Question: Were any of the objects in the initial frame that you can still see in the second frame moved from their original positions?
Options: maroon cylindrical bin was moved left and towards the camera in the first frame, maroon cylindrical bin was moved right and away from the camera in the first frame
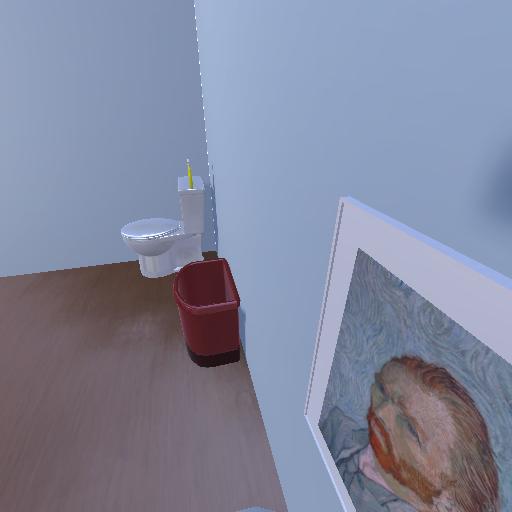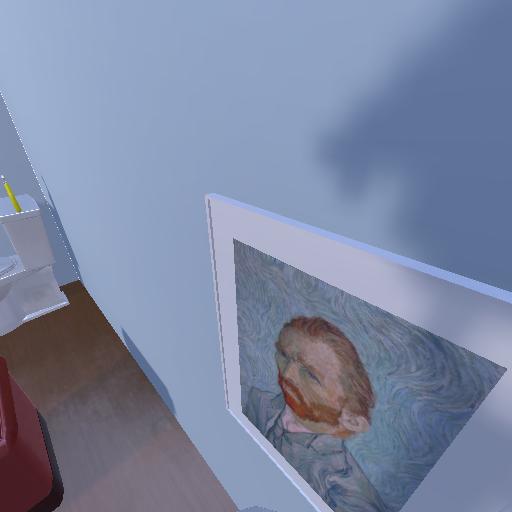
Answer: maroon cylindrical bin was moved left and towards the camera in the first frame